Chest X-ray. View position: PA
Patient age: 46
Patient sex: M
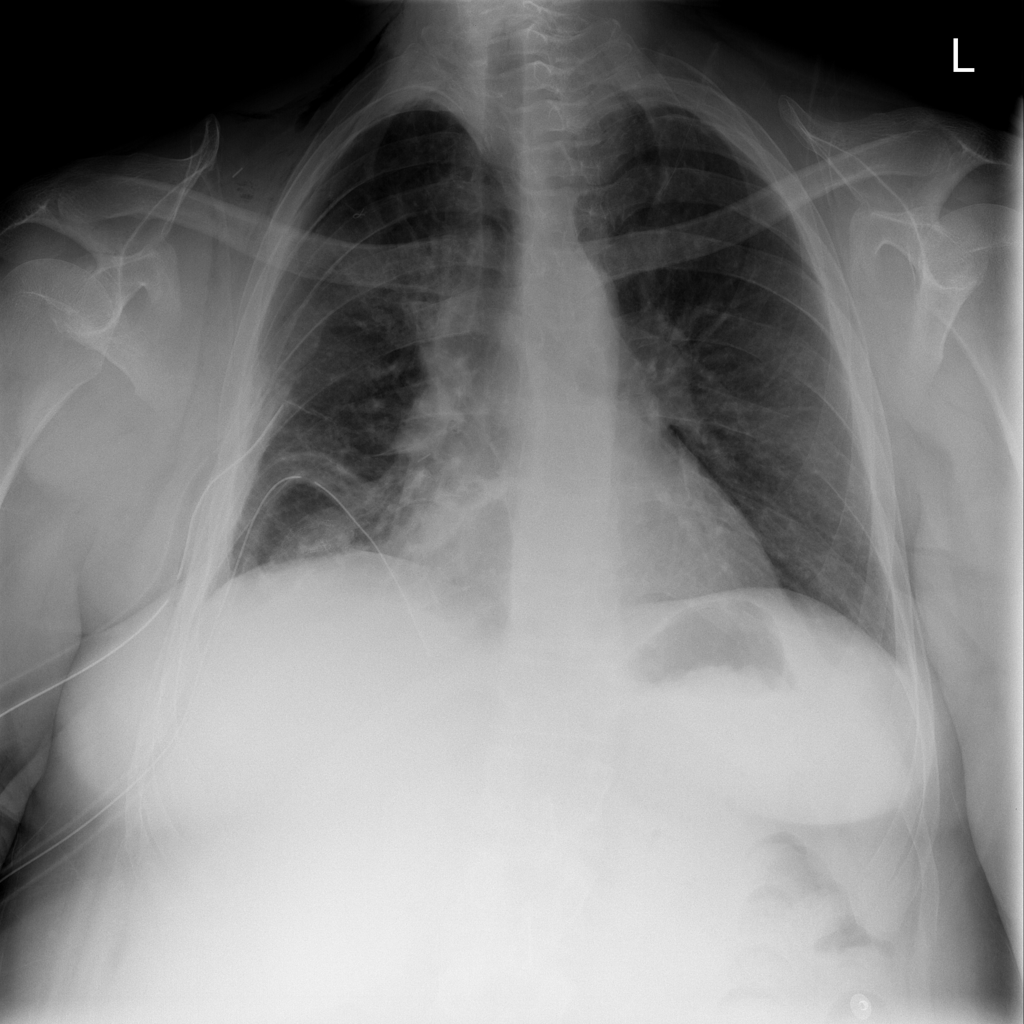
Finding: Pneumothorax